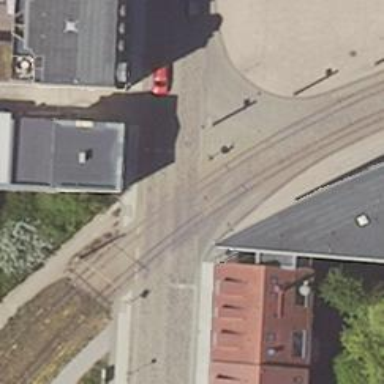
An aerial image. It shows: Level crossing along the railway.